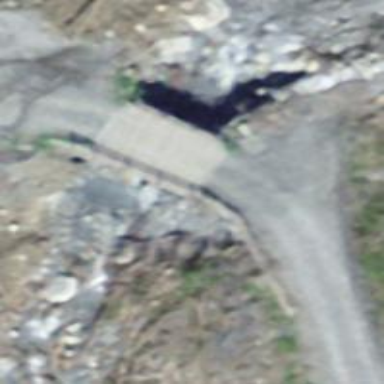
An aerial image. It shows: Culvert tunnel.